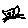
Label: cat